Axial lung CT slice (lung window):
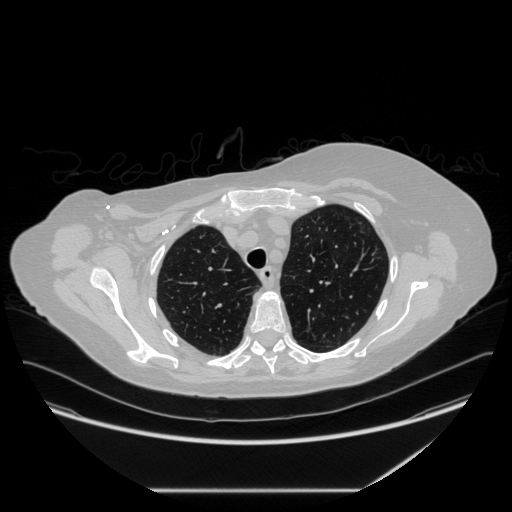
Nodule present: no